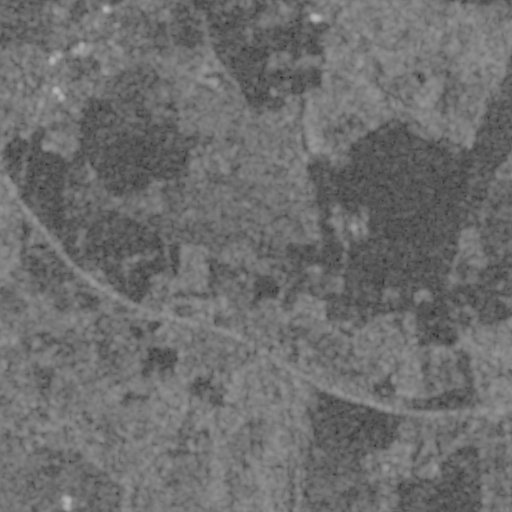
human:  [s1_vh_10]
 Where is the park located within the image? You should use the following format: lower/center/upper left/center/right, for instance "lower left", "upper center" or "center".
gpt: The park is located in the upper left of the image.
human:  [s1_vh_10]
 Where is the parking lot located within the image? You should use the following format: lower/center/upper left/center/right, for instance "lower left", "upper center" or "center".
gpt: The parking lot is located in the upper left of the image.
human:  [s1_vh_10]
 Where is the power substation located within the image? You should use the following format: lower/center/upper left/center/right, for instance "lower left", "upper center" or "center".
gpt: The power substation is located in the upper left of the image.
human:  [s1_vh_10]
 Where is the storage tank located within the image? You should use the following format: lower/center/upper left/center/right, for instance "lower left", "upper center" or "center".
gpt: The storage tank is located in the upper left of the image.
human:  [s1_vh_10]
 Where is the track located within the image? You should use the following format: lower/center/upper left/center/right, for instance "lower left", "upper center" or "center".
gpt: There is no track in the image.

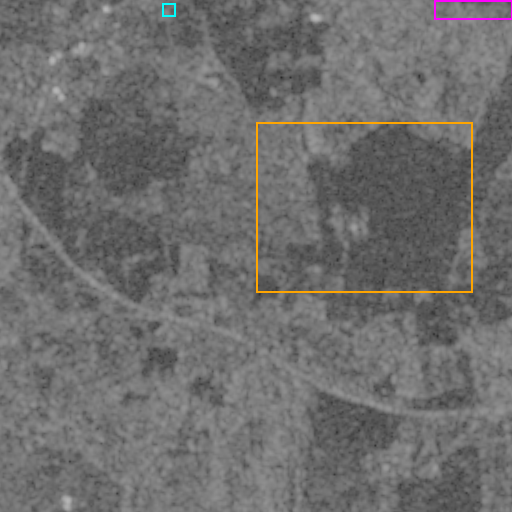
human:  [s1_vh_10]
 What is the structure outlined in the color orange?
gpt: The structure outlined in orange is a crop field.
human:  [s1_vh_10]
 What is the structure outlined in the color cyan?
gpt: The structure outlined in cyan is a power substation.
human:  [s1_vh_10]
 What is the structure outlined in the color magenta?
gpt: The structure outlined in magenta is a quarry.
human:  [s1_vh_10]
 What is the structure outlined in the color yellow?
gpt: There is no yellow outline.